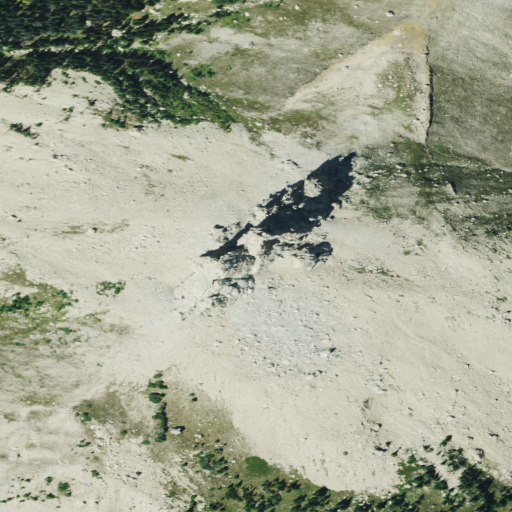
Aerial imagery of mountain in Montana named Papoose containing barren land, shrub, evergreen forest, grassland, and snow